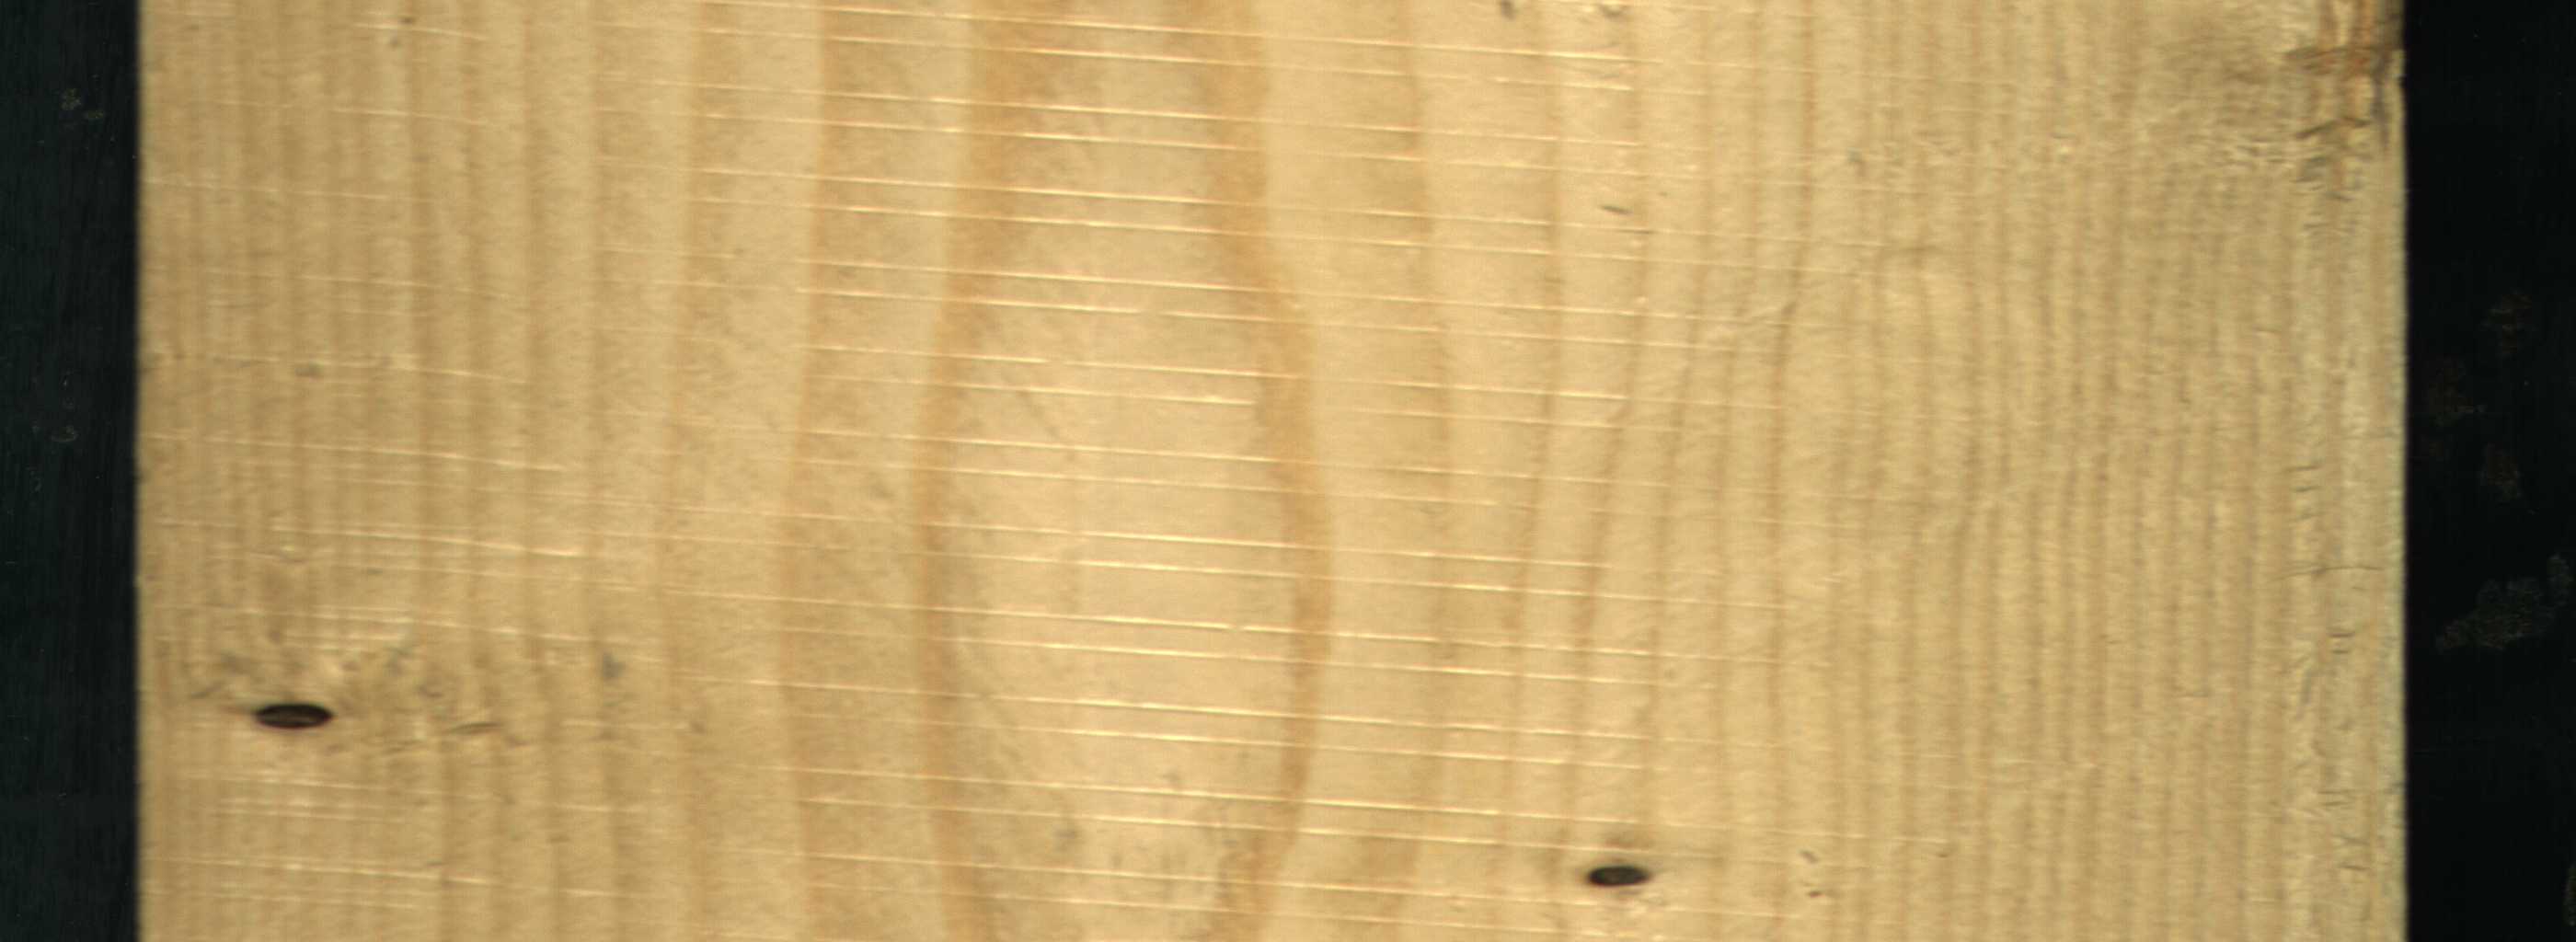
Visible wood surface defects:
Dead_Knot
Dead_Knot